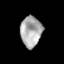
Tissue: lung
Cell type: Myeloid cells
Senescence score: 0.1856
Nuclear area (px): 638
Mean DAPI intensity: 171.389